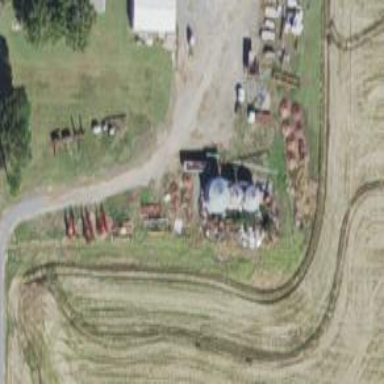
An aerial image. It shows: Silo.